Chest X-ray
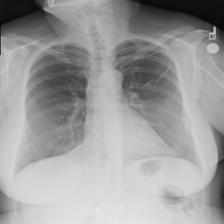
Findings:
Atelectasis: negative
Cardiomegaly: negative
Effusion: negative
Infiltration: negative
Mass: negative
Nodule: negative
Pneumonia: negative
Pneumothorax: negative
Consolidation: negative
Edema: negative
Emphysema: negative
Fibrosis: negative
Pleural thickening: negative
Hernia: negative